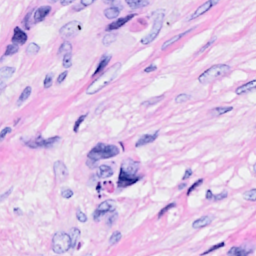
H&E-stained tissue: Breast